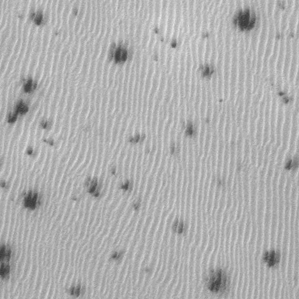
Label: frost